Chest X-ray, AP view. Patient: 58 years old, sex M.
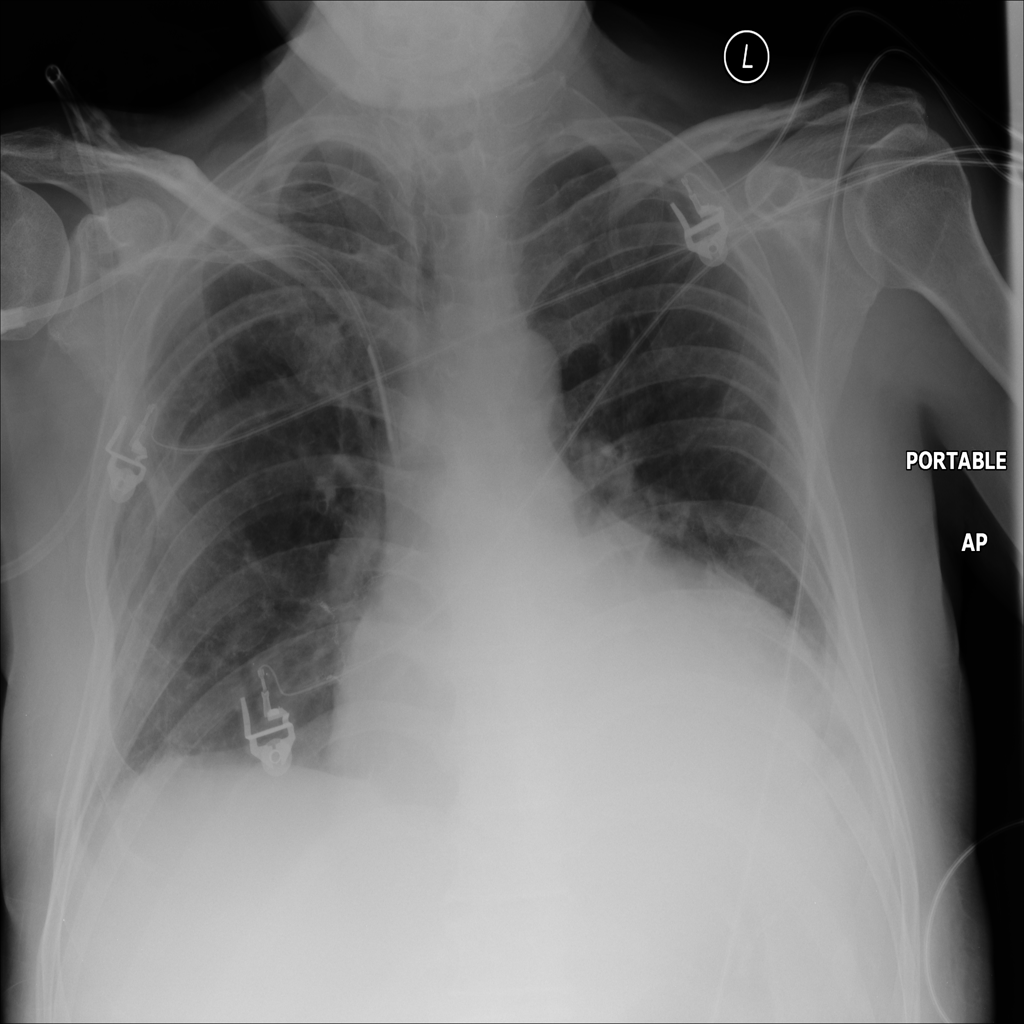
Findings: No Finding